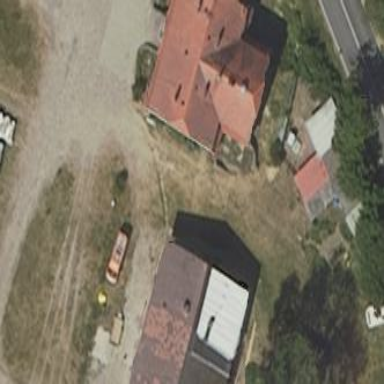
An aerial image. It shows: Half-hipped roof along house building.